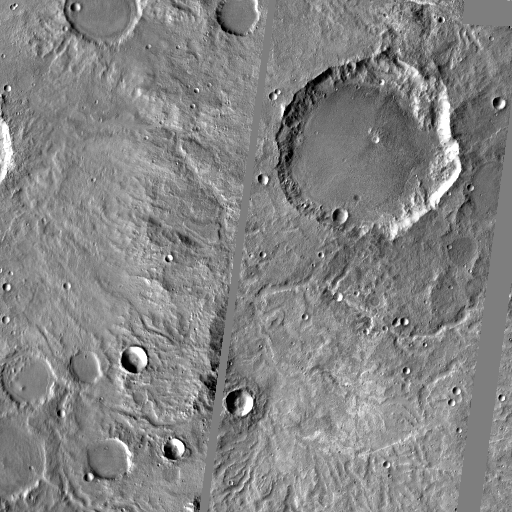
Crater classes present: Background, Other, Buried, Secondary